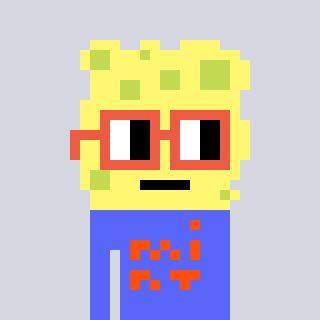
a pixel art character with square orange glasses, a sponge-shaped head and a purple-colored body on a cool background